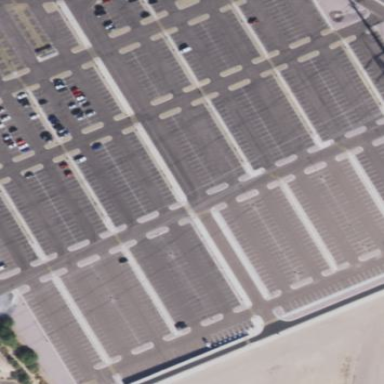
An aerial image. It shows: Parking area with asphalt surface.